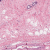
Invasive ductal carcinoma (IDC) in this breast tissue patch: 0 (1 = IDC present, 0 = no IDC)